Brain MRI, t2w sequence, axial 2D slice.
Patient: age 43, sex F, weight 78 kg, height 1.78 m
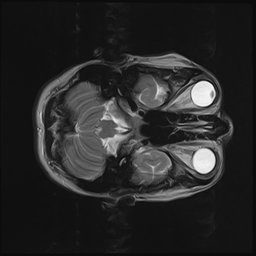